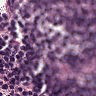
Metastatic tissue present: no